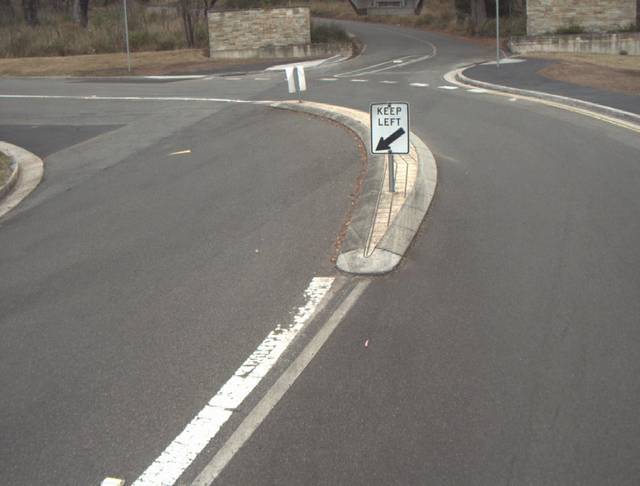
Region: Australia
Coordinates: -41.438, 147.113